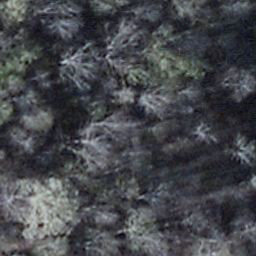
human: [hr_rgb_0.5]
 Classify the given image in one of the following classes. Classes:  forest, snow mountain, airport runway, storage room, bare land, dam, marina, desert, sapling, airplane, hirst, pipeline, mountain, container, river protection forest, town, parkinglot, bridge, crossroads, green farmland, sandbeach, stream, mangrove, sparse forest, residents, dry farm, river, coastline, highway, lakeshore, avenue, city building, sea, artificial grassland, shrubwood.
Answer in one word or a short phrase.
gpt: shrubwood